Question: I am trying to get something like this on my screen.

On the left there is an icon and a label and on the right there is a icon and a label.
Currently I am doing this by a 'LinearLayout' but I'm not sure how this will behave on big displays as I am hardcoding the distance between the two things. In 'RelativeLayout' I could use 'alignParentLeft' and 'alignParentRight'. However, I can't seem to get the TextView aligned in the center as my 'LinearLayout' does.
Here is the 'LinearLayout' I use:
'''
<LinearLayout
android:layout_width="fill_parent"
android:layout_height="wrap_content"
android:layout_marginTop="15dp"
android:layout_marginBottom="10dp"
android:layout_marginLeft="10dp"
android:orientation="horizontal">
<ImageView
android:layout_width="wrap_content"
android:layout_height="match_parent"
android:src="@drawable/myimg1"/>
<TextView
android:layout_width="wrap_content"
android:layout_height="match_parent"
android:textSize="14dp"
android:gravity="center"
android:text="4 comments"
android:textStyle="bold"
android:layout_marginLeft="5dp"
android:layout_marginRight="160dp"/>
<ImageView
android:layout_width="wrap_content"
android:layout_height="match_parent"
android:src="@drawable/myimg"/>
<TextView
android:layout_width="wrap_content"
android:layout_height="match_parent"
android:textSize="14dp"
android:gravity="center"
android:text="3 handlers"
android:textStyle="bold"
android:layout_marginLeft="5dp"
android:layout_marginRight="25dp"/>
</LinearLayout>
'''
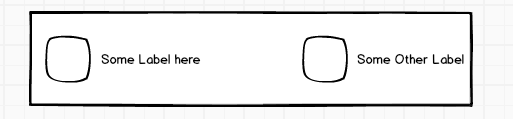
Answer: Here's an example that might work:
'''
<RelativeLayout xmlns:android="http://schemas.android.com/apk/res/android"
android:layout_width="fill_parent"
android:layout_height="wrap_content"
android:layout_marginTop="15dp"
android:layout_marginBottom="10dp"
android:layout_marginLeft="10dp"
android:orientation="horizontal">
<ImageView
android:id="@+id/leftIcon"
android:layout_alignParentLeft="true"
android:layout_width="wrap_content"
android:layout_height="match_parent"
android:src="@drawable/ic_search" />
<TextView
android:id="@+id/centerText"
android:layout_toRightOf="@+id/leftIcon"
android:layout_toLeftOf="@+id/imageRight"
android:layout_width="match_parent"
android:layout_height="match_parent"
android:textSize="14dp"
android:gravity="center"
android:text="4 comments"
android:textStyle="bold"/>
<ImageView
android:id="@+id/imageRight"
android:layout_toLeftOf="@+id/textRight"
android:layout_width="wrap_content"
android:layout_height="match_parent"
android:src="@drawable/ic_search" />
<TextView
android:layout_alignParentRight="true"
android:id="@+id/textRight"
android:layout_width="wrap_content"
android:layout_height="match_parent"
android:textSize="14dp"
android:gravity="center"
android:text="3 handlers"
android:textStyle="bold"
android:layout_marginLeft="5dp"
android:layout_marginRight="25dp" />
</RelativeLayout>
'''
(I replaced the images with something in my project)
Here's the preview I got: